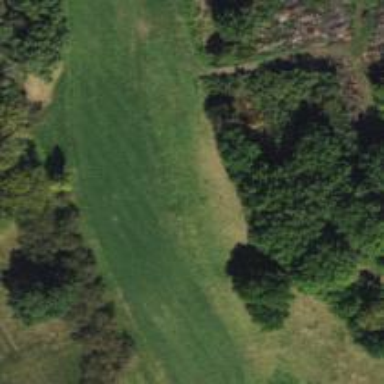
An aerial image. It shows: Grassy area designated as golf fairway.